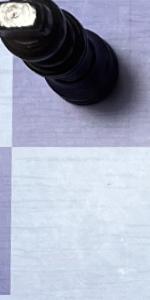
Label: Empty